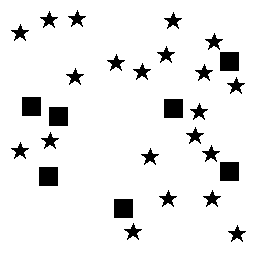
Squares: 7
Triangles: 0
Stars: 21
Total shapes: 28